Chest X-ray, PA view. Patient: 43 years old, sex M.
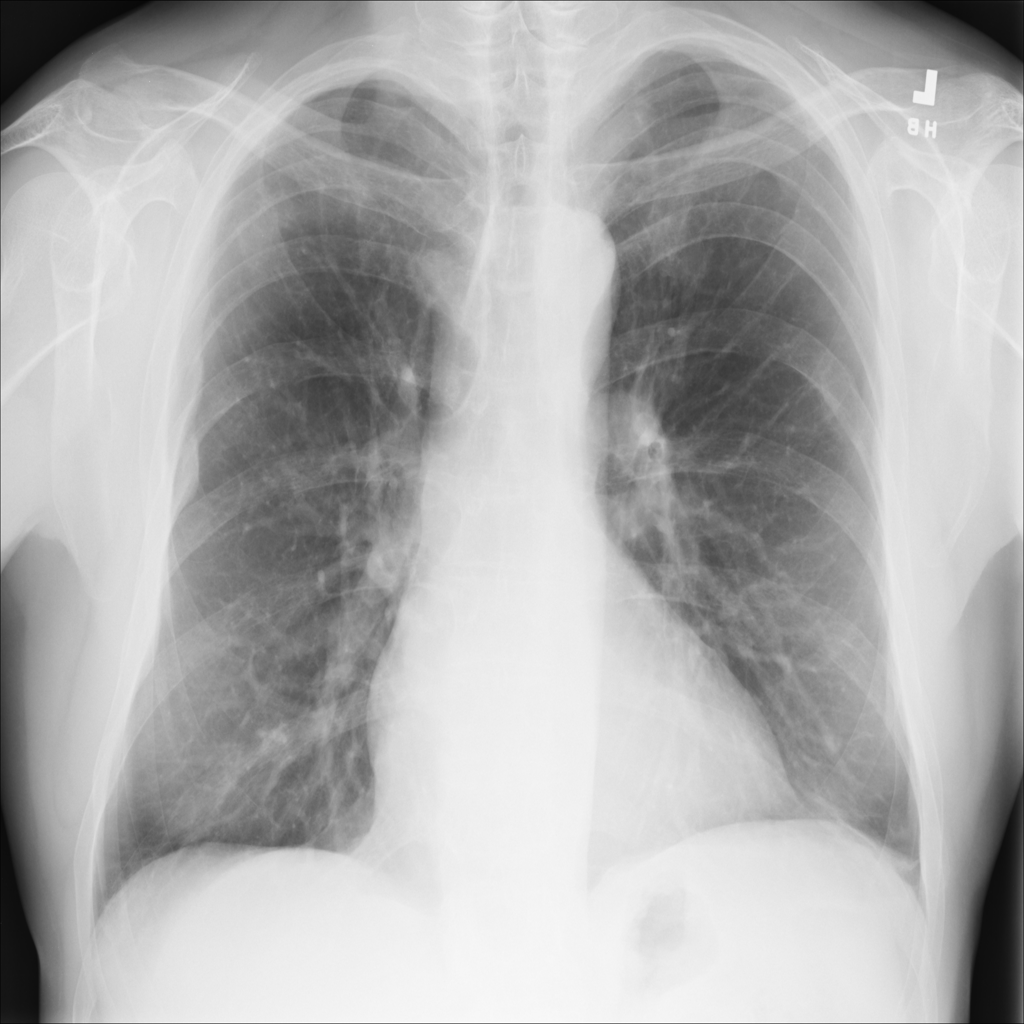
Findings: Atelectasis